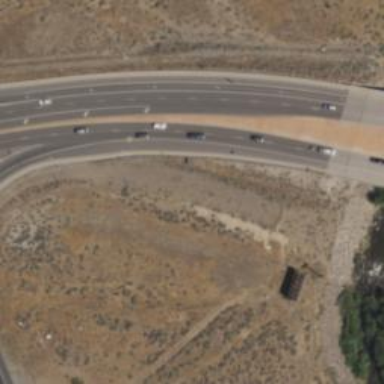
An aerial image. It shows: Expressway with asphalt surface. It has separate sidewalk and is classified as trunk highway.